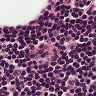
Metastatic tissue present: no